Question: Hi I'm working on an app, in it I have to populate a data recyclerview with Firebase, ready.
Now I want to do is fill out a recyclerview with data firebase but has sections which would be the father that host data firebase, I'm a little lost with this, and I think it is in the adapter Recyclerview where not as do, I hope you can help me.
Sorry for my English, it's not good.

Thanks! and i am sorry for my english.
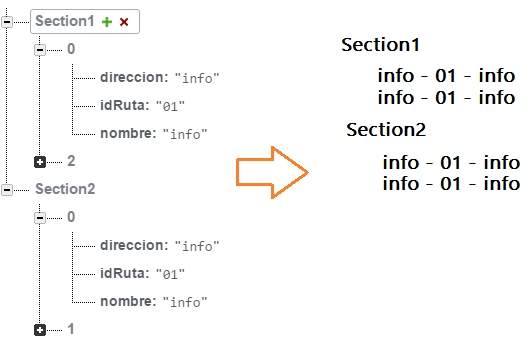
Answer: Use this library <URL> to group your data into sections.
First create a Section class:
'''
class MySection extends StatelessSection {
String title;
List<String> list;
public MySection(String title, List<String> list) {
// call constructor with layout resources for this Section header, footer and items
super(R.layout.section_header, R.layout.section_item);
this.title = title;
this.list = list;
}
@Override
public int getContentItemsTotal() {
return list.size(); // number of items of this section
}
@Override
public RecyclerView.ViewHolder getItemViewHolder(View view) {
// return a custom instance of ViewHolder for the items of this section
return new MyItemViewHolder(view);
}
@Override
public void onBindItemViewHolder(RecyclerView.ViewHolder holder, int position) {
MyItemViewHolder itemHolder = (MyItemViewHolder) holder;
// bind your view here
itemHolder.tvItem.setText(list.get(position));
}
@Override
public RecyclerView.ViewHolder getHeaderViewHolder(View view) {
return new SimpleHeaderViewHolder(view);
}
@Override
public void onBindHeaderViewHolder(RecyclerView.ViewHolder holder) {
MyHeaderViewHolder headerHolder = (MyHeaderViewHolder) holder;
// bind your header view here
headerHolder.tvItem.setText(title);
}
}
'''
Then you set up the RecyclerView with your Sections:
'''
// Create an instance of SectionedRecyclerViewAdapter
SectionedRecyclerViewAdapter sectionAdapter = new SectionedRecyclerViewAdapter();
// Create your sections with the list of data for each year
MySection section1 = new MySection("Section 1", section1DataList);
MySection section2 = new MySection("Section 2", section2DataList);
// Add your Sections to the adapter
sectionAdapter.addSection(section1);
sectionAdapter.addSection(section2);
// Set up your RecyclerView with the SectionedRecyclerViewAdapter
RecyclerView recyclerView = (RecyclerView) findViewById(R.id.recyclerview);
recyclerView.setLayoutManager(new LinearLayoutManager(getContext()));
recyclerView.setAdapter(sectionAdapter);
'''